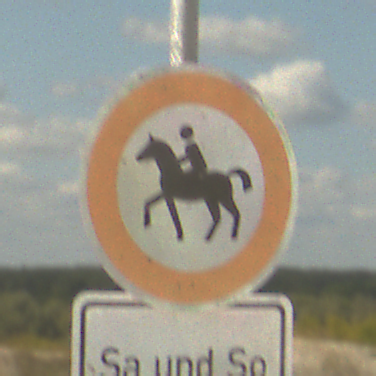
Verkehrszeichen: VerbotReiter
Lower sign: ZeitangabenMitBeschraenkungAufWochentage8
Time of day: Midday
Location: Outdoor (Beach)
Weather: PartlyCloudy
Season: NotSpecified
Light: Natural